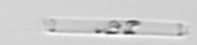
Label: Cerataulina_pelagica